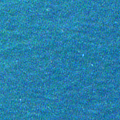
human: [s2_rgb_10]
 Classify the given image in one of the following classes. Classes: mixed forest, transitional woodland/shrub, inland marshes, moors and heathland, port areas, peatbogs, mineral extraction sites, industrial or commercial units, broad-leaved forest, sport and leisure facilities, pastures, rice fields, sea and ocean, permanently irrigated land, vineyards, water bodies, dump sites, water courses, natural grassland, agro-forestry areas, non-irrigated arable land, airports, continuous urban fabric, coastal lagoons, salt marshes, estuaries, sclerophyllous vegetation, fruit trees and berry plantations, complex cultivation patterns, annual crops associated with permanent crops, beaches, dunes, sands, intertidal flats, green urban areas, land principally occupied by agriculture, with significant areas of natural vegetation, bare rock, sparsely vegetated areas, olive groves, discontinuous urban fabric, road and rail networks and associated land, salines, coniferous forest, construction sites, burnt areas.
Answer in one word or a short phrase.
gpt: sea and ocean